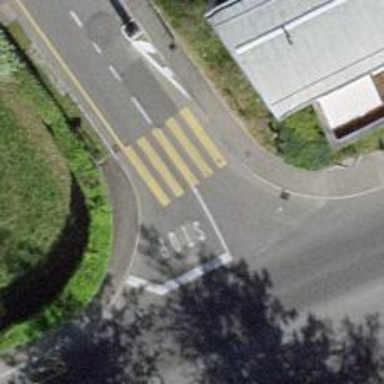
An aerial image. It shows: Zebra crossing on the road.